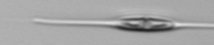
Label: Cylindrotheca